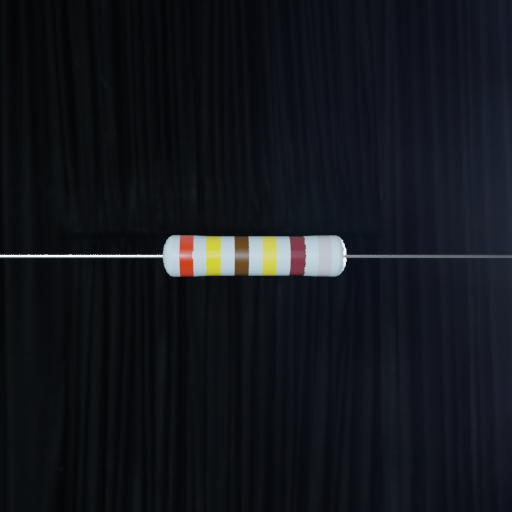
Resistor colour bands (in order): red, yellow, brown, yellow, brown, silver